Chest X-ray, PA view. Patient: 51 years old, sex M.
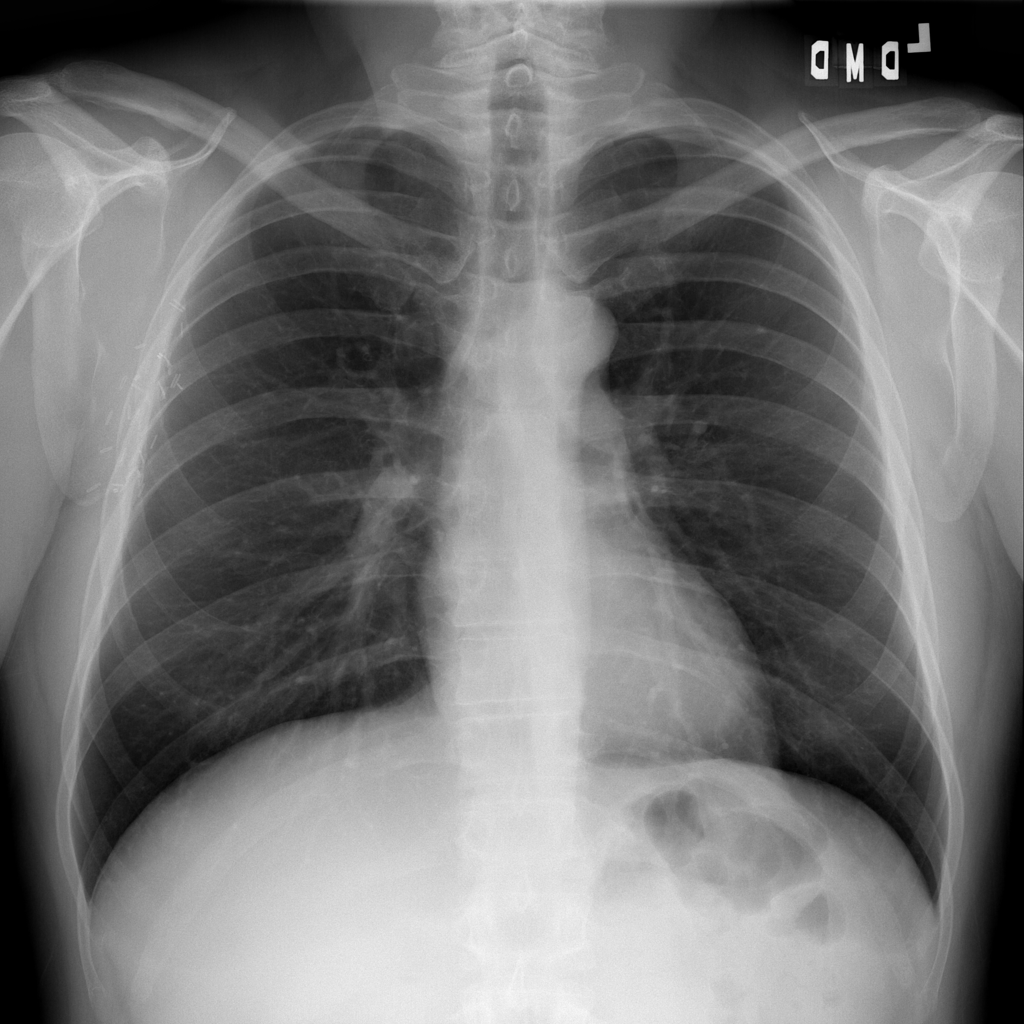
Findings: No Finding